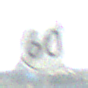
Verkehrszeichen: EndeGeschwindigkeit60
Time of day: MorningAfternoon
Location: Outdoor (Suburban)
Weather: Clear
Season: NotSpecified
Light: Natural